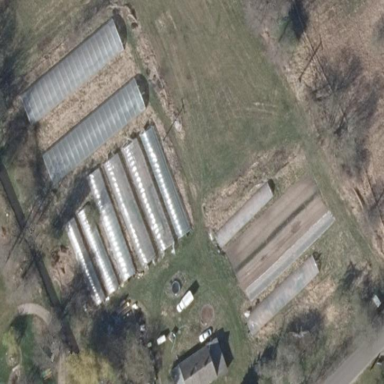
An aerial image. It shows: Farmyard area.